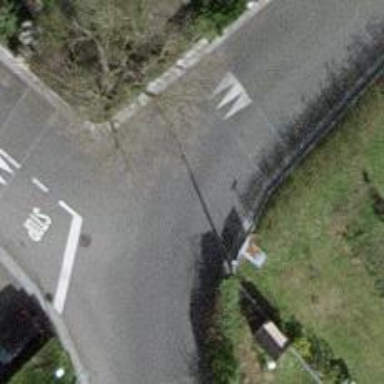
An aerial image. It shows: Mini roundabout on the road.